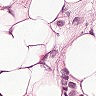
Metastatic tissue present: yes